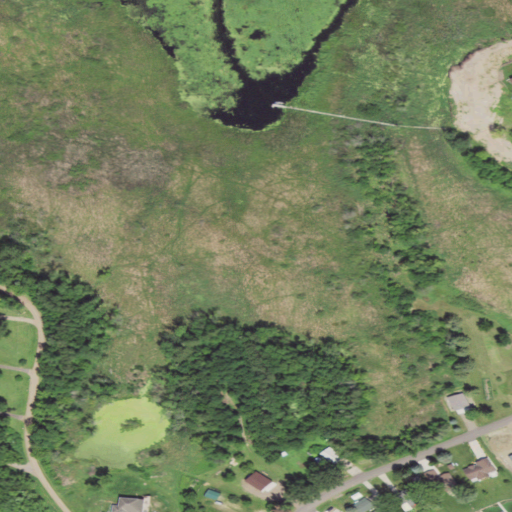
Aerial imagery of island in Minnesota named La Belle Island containing herbaceous wetlands, pasture, open development, open water, low intensity development, mixed forest, medium intensity development, and deciduous forest